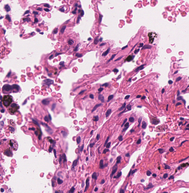
Tumor epithelial tissue: no
Tumor-associated stroma tissue: no
Normal tissue: yes